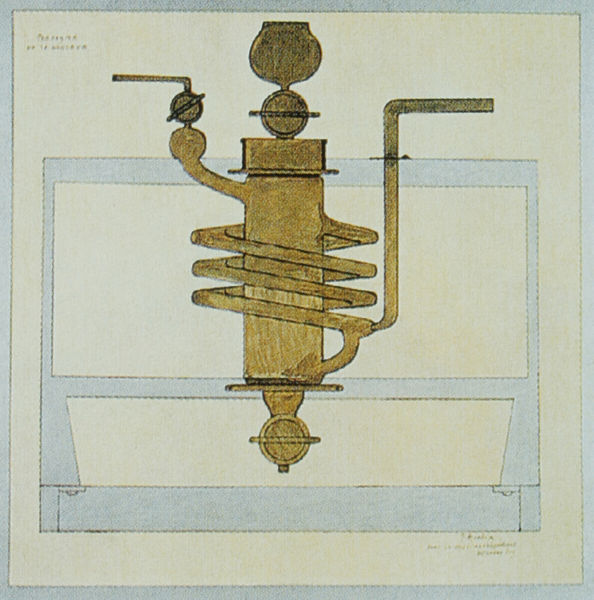
Titel: Höhepunkt des Schmerzes
Künstler: Francis Picabia
Standort: Paris
Institution: (Privatbesitz)
Schlagwörter: blau, braun, zeichnung, alkohol, rahmen, instrument, schrift, technik, entwurf, konstruktion, plan, drehung, chemie, röhren, pumpe, destillation, destillieranlage, ventil